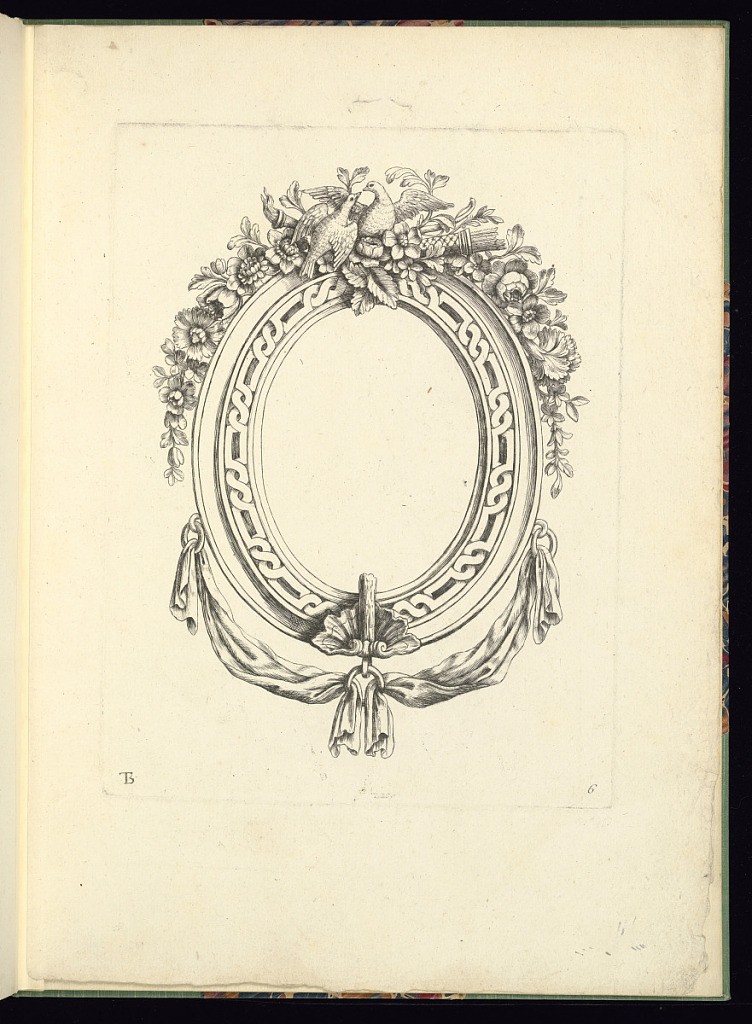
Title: Medallion or Frame Design
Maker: Théodore Bertren, active in France, 18th century
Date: ca. 1771
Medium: Etching on laid paper
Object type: Print
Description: Design for an oval medallion or frame featuring flowers, interlaced strapwork, a shell clasp, draped textile, quiver of arrows, flaming torch, and birds. The plate is numbered and signed with the artist's monogram.